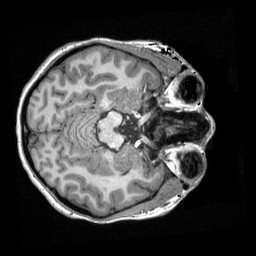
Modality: T1w
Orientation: axial
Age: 20
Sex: female